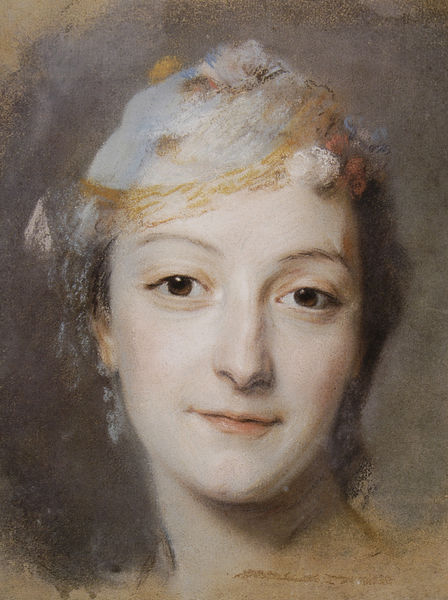
Titel: Préparation au portrait de Marie Fel
Künstler: Maurice Quentin de La Tour
Standort: Saint-Quentin
Institution: Musée Antoine Lécuyer
Schlagwörter: blau, dunkel, gemälde, haut, kopf, schatten, weiß, gelb, impressionismus, mädchen, ausschnitt, blume, blumen, braun, frankreich, frau, frisur, grau, haar, hell, hintergrund, hut, licht, mund, nase, ohr, ohrring, orange, pastell, profil, schmuck, schwarz, skizze, stirn, blick, blüten, dame, rot, schleier, beige, haube, malerei, jung, kappe, mütze, augen, barock, blass, gesicht, haarschmuck, inkarnat, mensch, bild, bildnis, hals, portrait, porträt, öl, kalt, schlank, auge, gold, haare, reich, adel, ohrringe, augenbrauen, blässe, frontal, haarreif, hübsch, kinn, kontrast, lippe, lippen, ohren, poträt, prinzessin, rokoko, rouge, schön, zart, oval, hellblau, perücke, kopfbedeckung, lächeln, klar, wangen, liegen, studie, nah, brauen, pupillen, glatt, edel, dünn, fallen, lider, impression, unscharf, lachen, froh, offen, porzellan, strahlen, groß, humor, leinwand, hütchen, chardin, entwurf, braue, karton, verschwommen, ohring, fröhlich, sfumato, freundlich, weich, ohringe, kopfschmuck, schimmern, rein, scheinen, nett, glücklich, auf, gaze, nahsicht, wenden, braune augen, zufreiden, stirnreif, la tour, rosalba carriera, makellos, goldband, perüke, de la tour, rehaugen, kopfbild, markellos, wacher blick